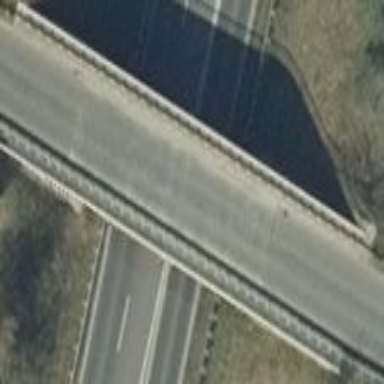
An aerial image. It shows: Man-made bridge.